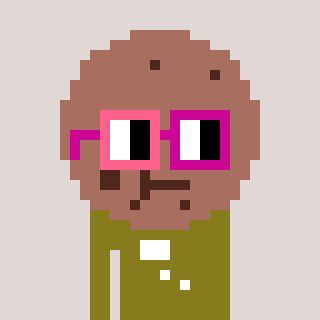
a pixel art character with square pink and red glasses, a cookie-shaped head and a gunk-colored body on a warm background